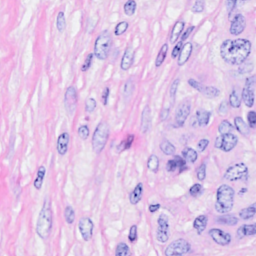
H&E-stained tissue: Breast